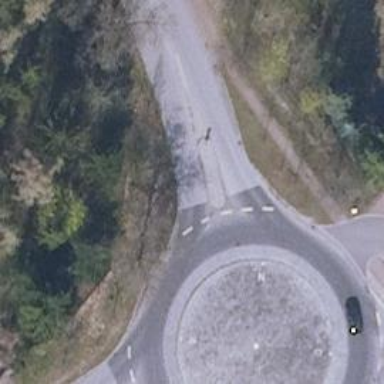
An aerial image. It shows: Secondary road made of asphalt leading to roundabout.